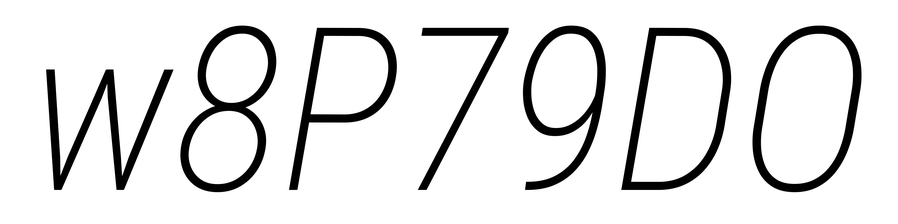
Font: Roboto-Italic_Condensed_ExtraLight_Italic